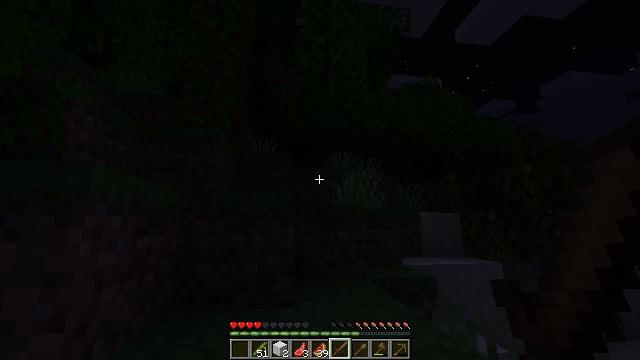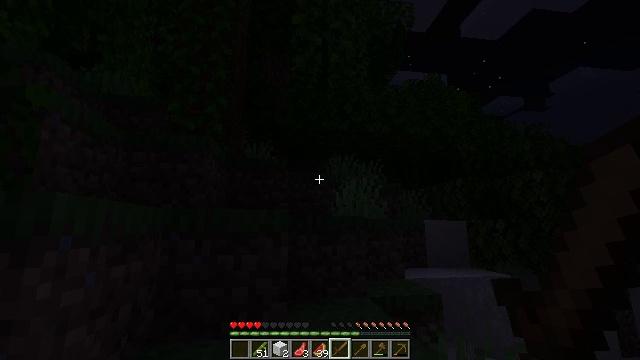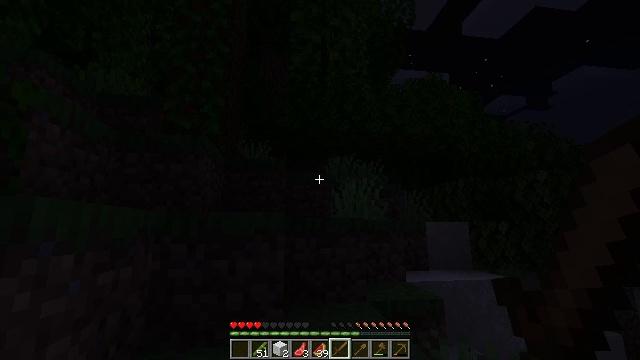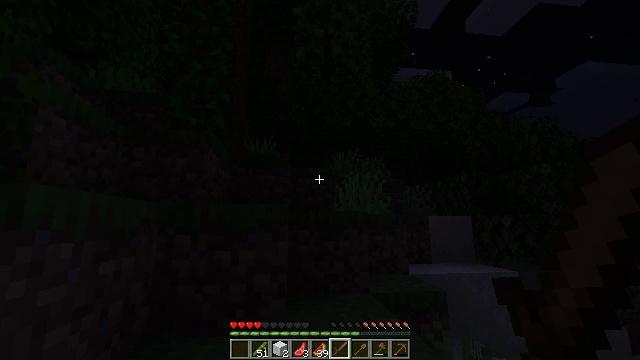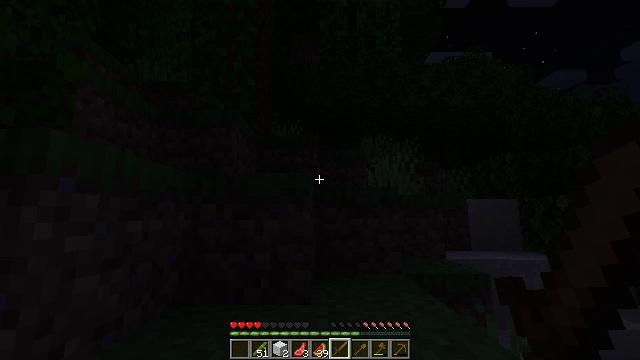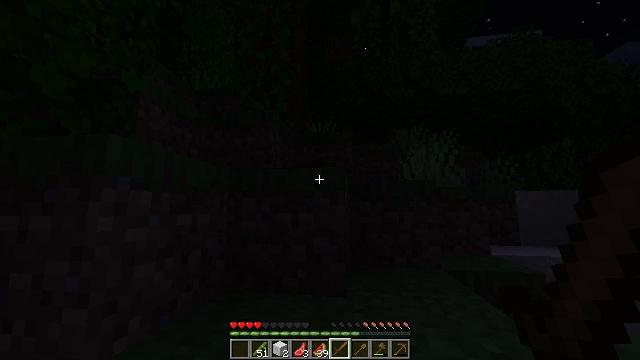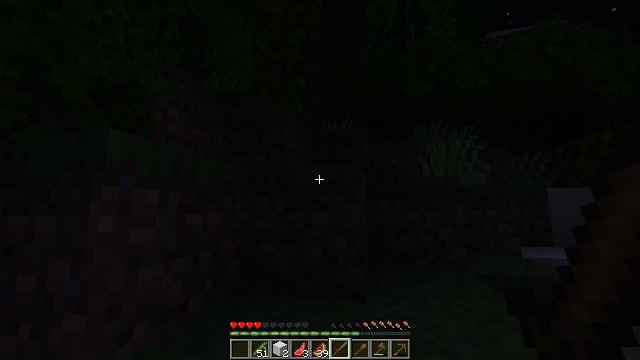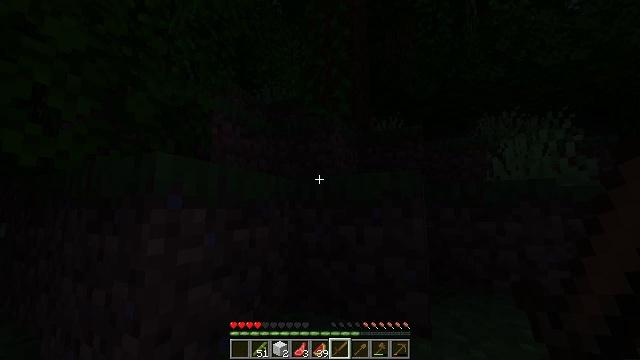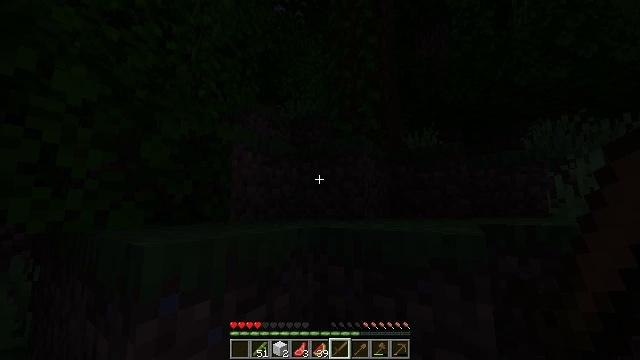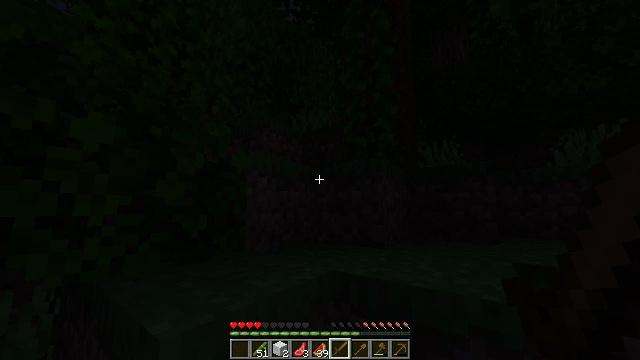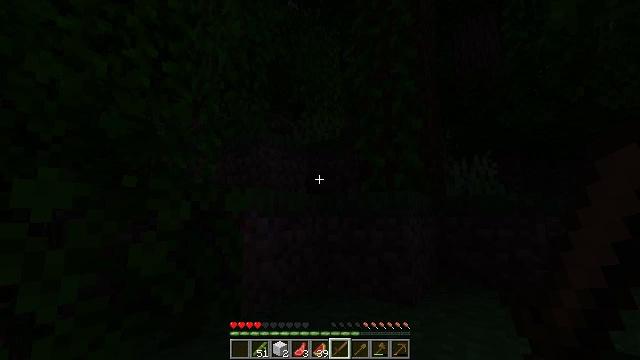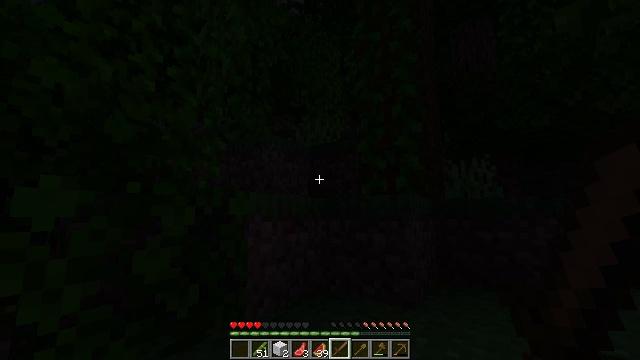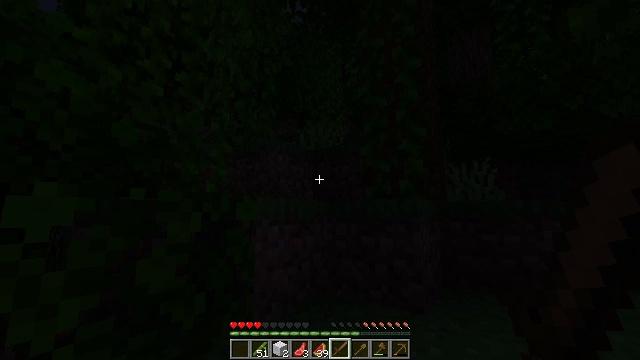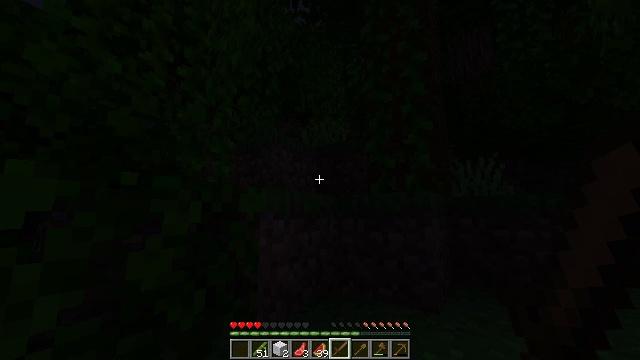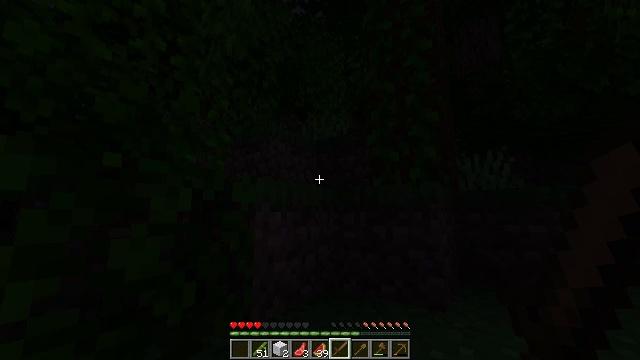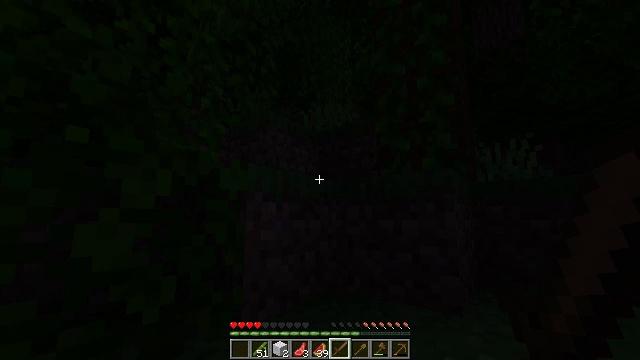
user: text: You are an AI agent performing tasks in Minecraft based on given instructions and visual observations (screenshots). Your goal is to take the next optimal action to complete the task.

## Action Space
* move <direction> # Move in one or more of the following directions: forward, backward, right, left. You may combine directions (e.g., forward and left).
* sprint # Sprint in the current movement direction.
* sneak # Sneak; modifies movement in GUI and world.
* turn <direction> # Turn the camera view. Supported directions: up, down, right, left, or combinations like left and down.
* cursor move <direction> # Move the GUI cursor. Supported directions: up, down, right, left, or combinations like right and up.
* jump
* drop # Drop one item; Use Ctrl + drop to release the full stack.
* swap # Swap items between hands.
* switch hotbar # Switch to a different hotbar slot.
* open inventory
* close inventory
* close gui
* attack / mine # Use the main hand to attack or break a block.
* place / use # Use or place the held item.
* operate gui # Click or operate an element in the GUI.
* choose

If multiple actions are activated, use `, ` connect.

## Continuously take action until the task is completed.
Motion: motion action
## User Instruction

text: Gather vines from trees or structures.
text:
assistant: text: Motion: move forward, jump
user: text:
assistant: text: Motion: move forward, sprint, jump
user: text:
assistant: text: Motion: move forward, sprint, turn left, jump
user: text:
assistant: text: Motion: move forward, sprint, turn left and down, jump
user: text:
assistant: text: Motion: move forward, sprint, turn left and down, jump
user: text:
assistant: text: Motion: move forward, turn left, jump
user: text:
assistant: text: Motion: move forward, turn left, jump
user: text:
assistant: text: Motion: move forward, turn left, jump
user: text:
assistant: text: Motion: move forward, sprint, turn left, jump
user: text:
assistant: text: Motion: move forward, sprint, jump
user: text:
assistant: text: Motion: move forward, sprint, jump
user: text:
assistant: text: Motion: move forward, jump
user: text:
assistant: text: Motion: move forward, jump
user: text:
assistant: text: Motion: move forward, jump
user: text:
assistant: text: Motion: move forward, sprint, turn left, jump
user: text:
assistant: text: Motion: move forward, sprint, turn left, jump
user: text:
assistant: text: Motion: move forward, sprint, jump
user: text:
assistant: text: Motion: move forward, sprint, jump
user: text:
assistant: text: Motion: move forward, jump
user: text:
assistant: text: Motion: move forward, jump
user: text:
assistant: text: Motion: move forward, jump
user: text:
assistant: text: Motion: move forward, jump
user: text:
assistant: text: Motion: move forward, turn left and down, jump
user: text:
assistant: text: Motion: move forward, turn left, jump
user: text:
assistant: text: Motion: move forward, sprint, turn left, jump
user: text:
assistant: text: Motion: move forward, sprint, turn left, jump
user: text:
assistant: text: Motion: move forward, sprint, turn left, jump
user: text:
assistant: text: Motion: move forward, sprint, turn left, jump
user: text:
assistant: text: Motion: move forward, turn left, jump
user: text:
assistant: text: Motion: move forward, jump